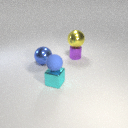
small blue rubber sphere in front of large yellow metal sphere